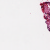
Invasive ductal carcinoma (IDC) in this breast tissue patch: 0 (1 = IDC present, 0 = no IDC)